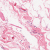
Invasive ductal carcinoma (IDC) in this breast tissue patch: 0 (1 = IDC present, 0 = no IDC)